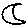
Label: moon